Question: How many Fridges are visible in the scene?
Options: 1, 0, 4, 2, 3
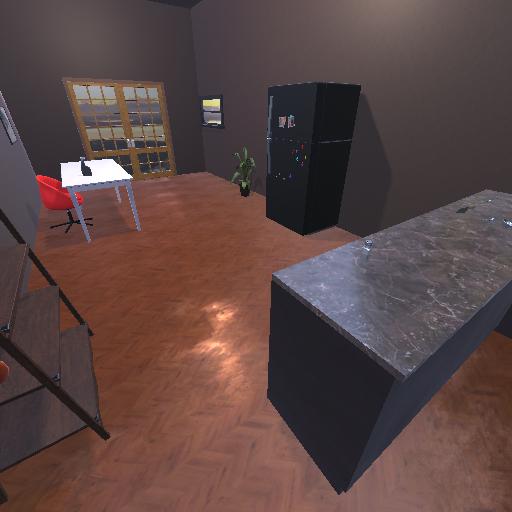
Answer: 1